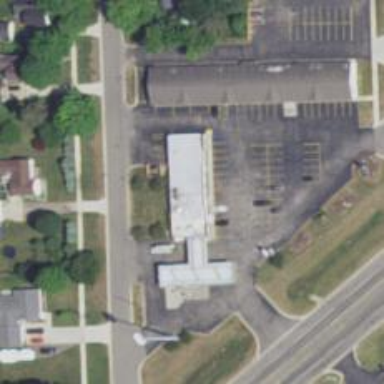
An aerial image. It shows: Convenience shop.